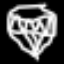
Label: diamond